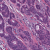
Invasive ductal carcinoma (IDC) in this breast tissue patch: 1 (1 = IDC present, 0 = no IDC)